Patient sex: F
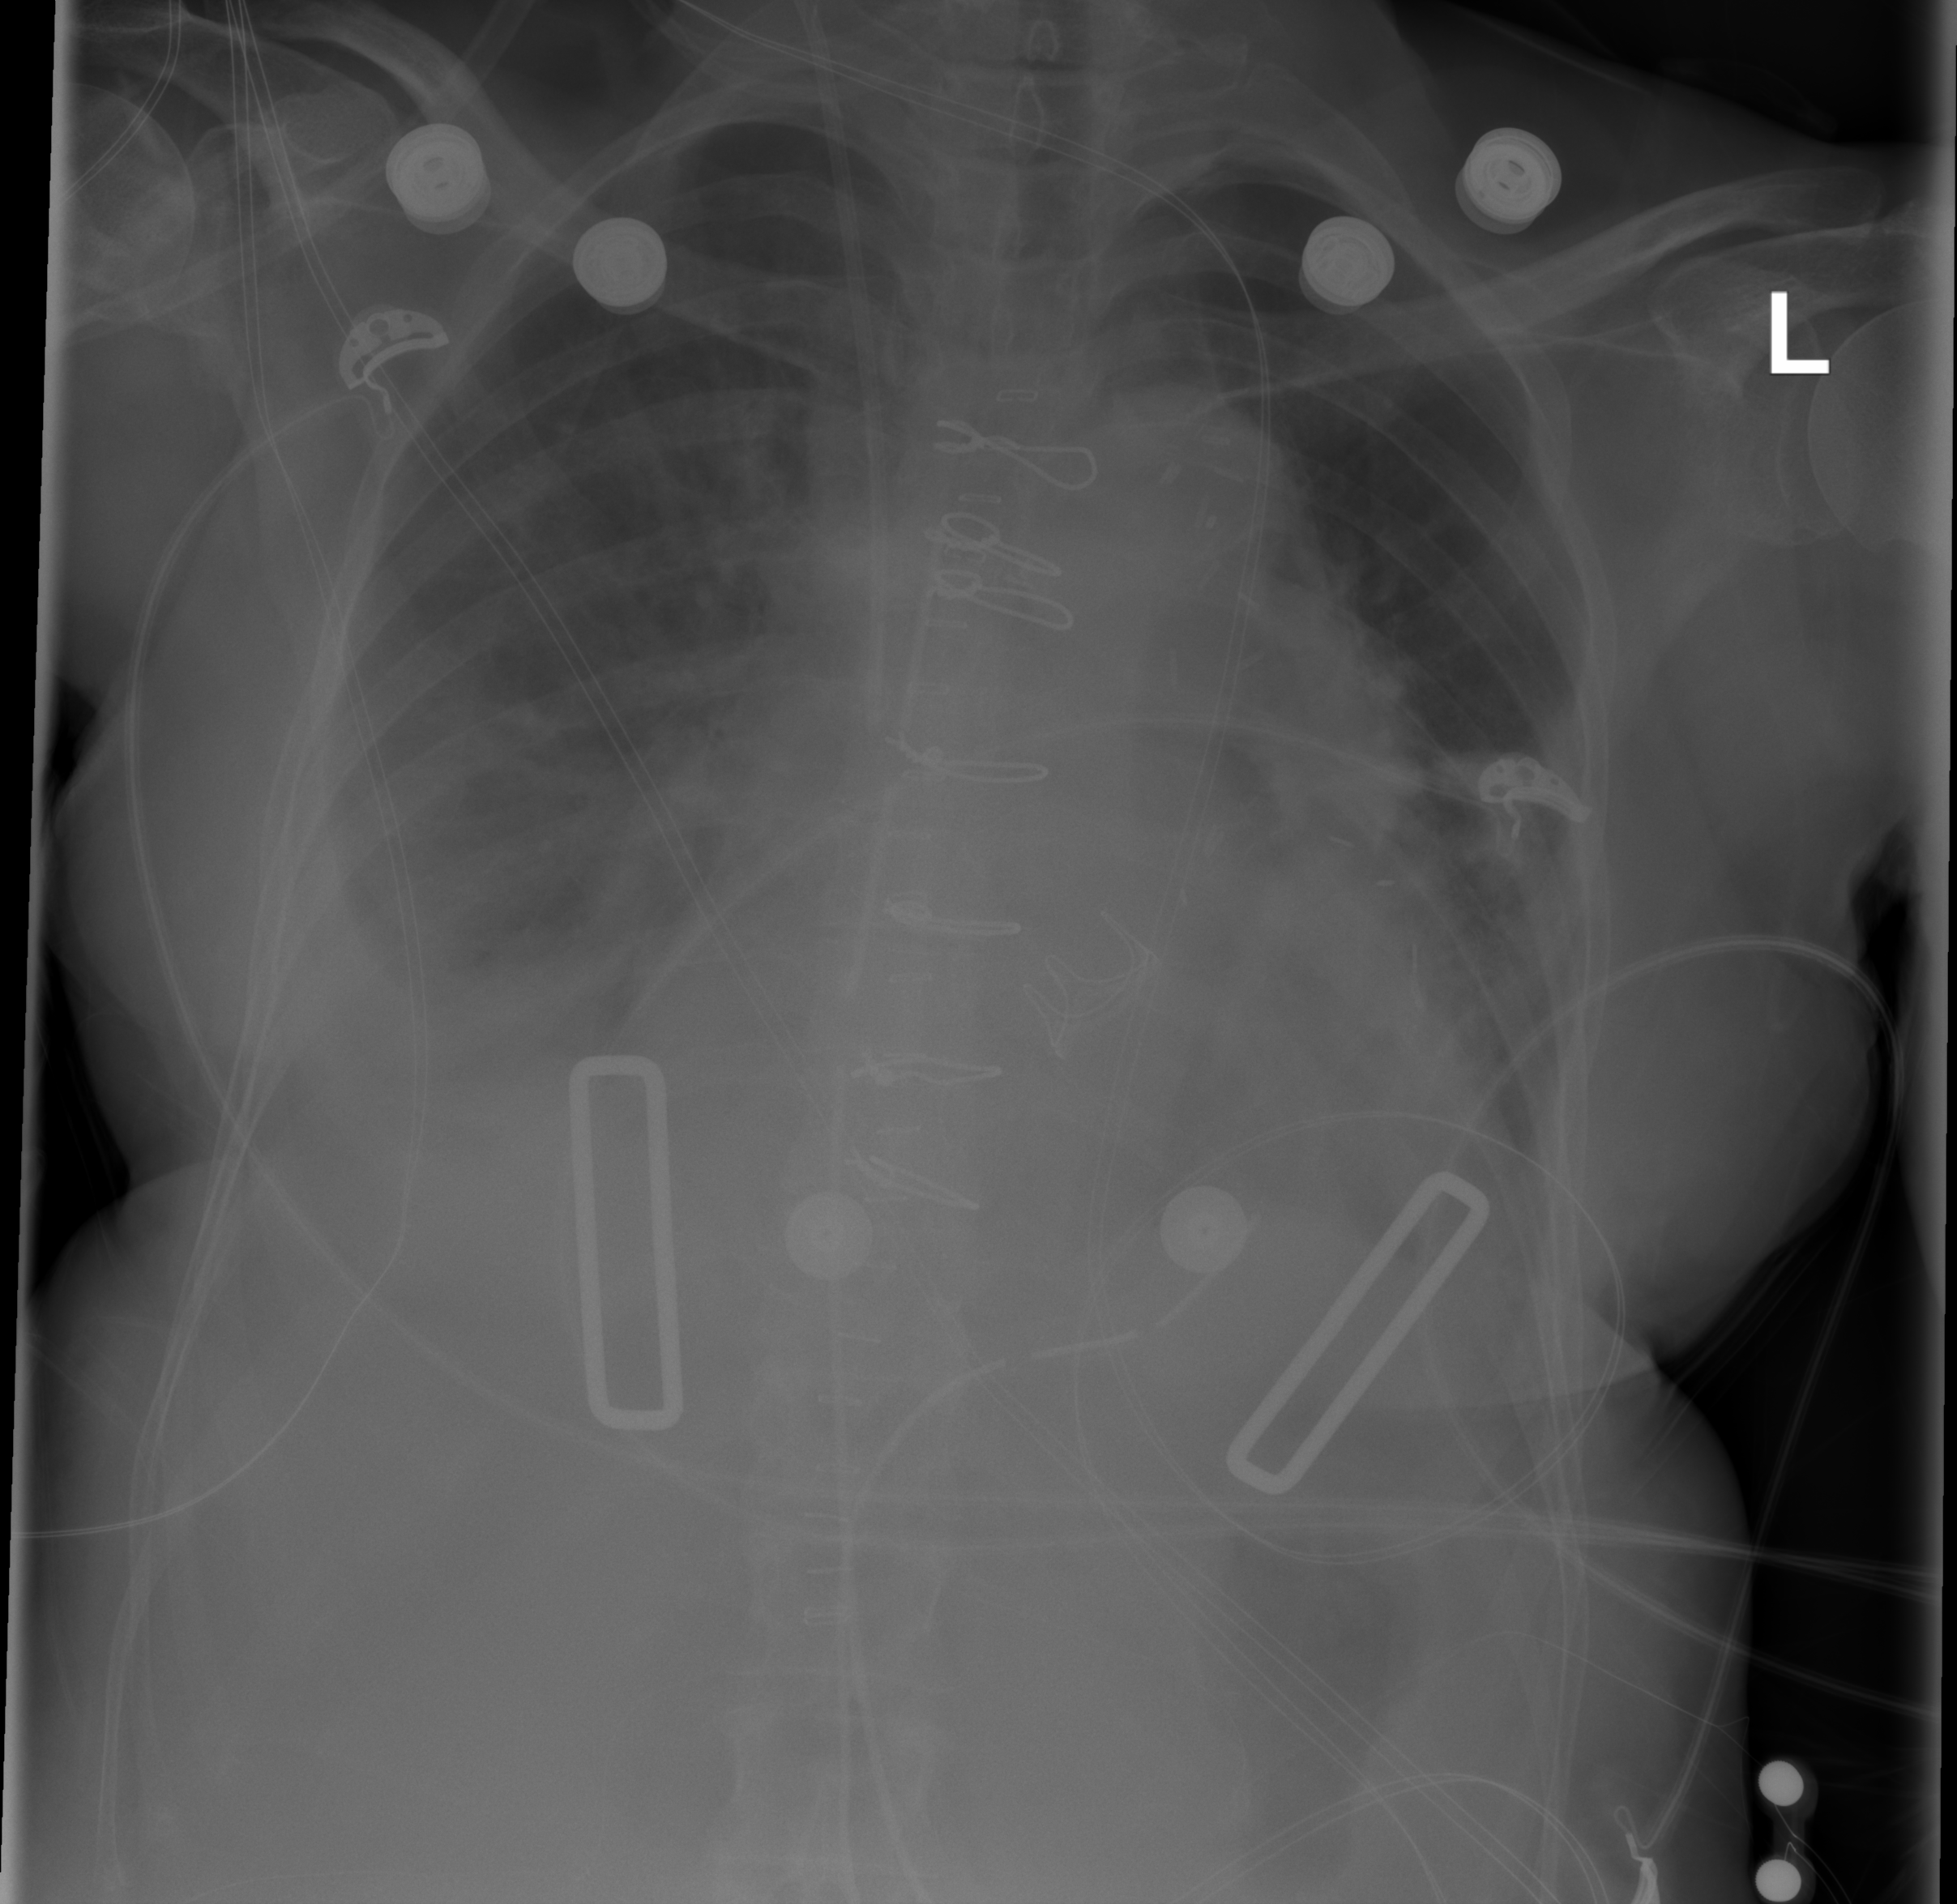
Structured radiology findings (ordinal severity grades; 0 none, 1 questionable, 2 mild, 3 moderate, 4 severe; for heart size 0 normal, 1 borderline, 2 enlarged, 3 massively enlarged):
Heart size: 2
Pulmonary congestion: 2
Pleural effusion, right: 3
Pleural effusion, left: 2
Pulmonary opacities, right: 2
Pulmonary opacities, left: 2
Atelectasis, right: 2
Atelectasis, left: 2